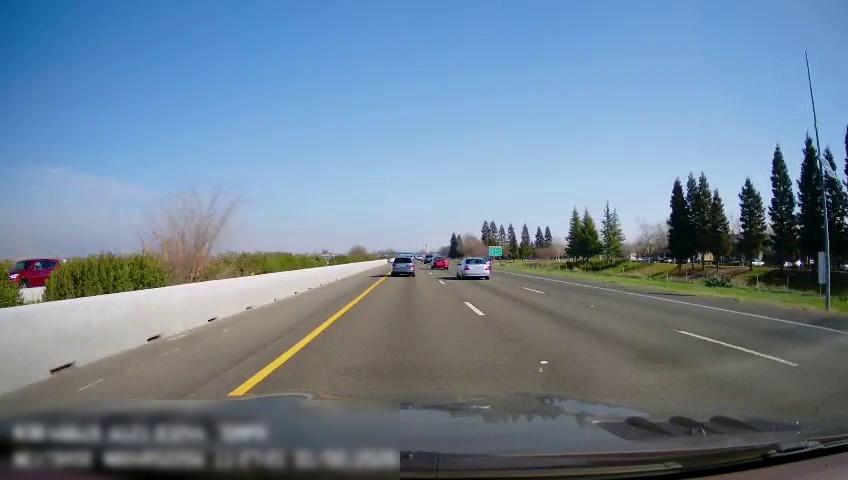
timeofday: Day
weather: Sunny
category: Drivable Space
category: Vehicles | SUV
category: Vehicles | SUV
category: Vehicles | Car
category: Vehicles | Car
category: Vehicles | SUV
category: Lanes | Current Lane
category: Lanes | Current Lane
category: Lanes | Alternate Lane
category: Lanes | Alternate Lane
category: Traffic | Signs